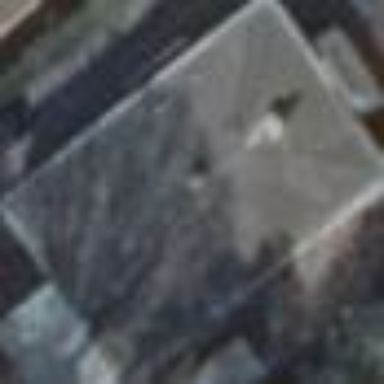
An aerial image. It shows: Detached building with flat roof.